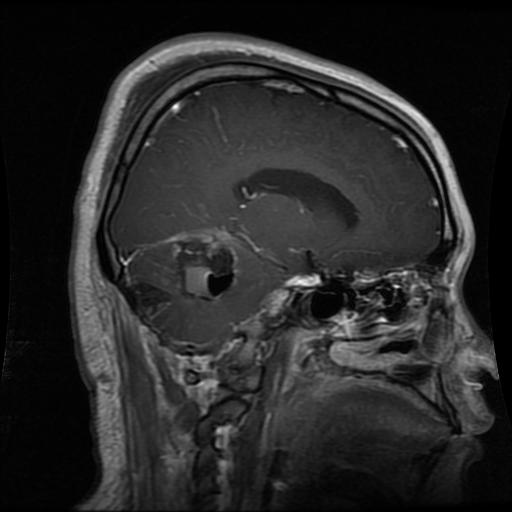
Label: glioma